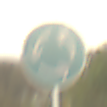
Verkehrszeichen: Kreisverkehr
Umgebung: Outdoor, Nature
Tageszeit: SunriseSunset
Wetter: PartlyCloudy
Licht: Natural
Jahreszeit: NotSpecified
Kontrast: LowContrast